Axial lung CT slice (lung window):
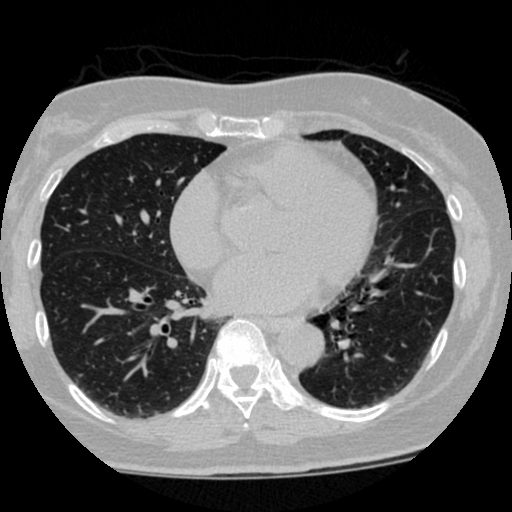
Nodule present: no